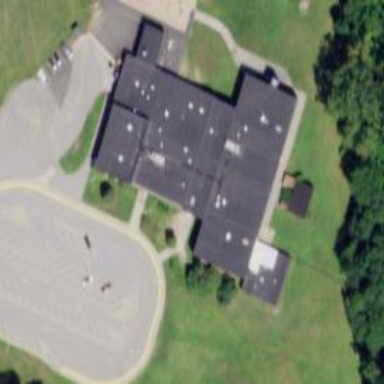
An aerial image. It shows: School.